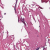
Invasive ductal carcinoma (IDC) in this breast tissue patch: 0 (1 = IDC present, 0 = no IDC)